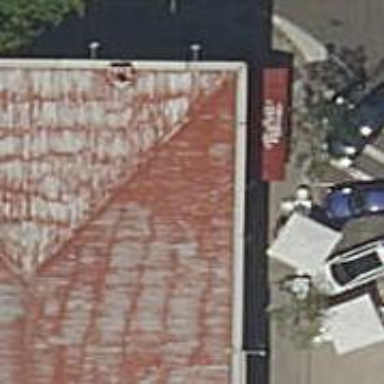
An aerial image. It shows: Cafe.